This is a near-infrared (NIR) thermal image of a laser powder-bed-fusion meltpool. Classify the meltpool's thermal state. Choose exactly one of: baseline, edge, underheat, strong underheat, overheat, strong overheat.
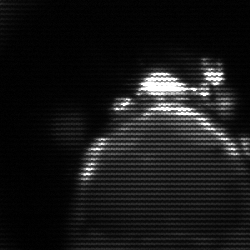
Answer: edge